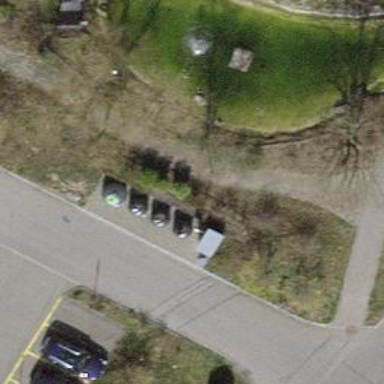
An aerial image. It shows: Recycling container for recycling.